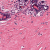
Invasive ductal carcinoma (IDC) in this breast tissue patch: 0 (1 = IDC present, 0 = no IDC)